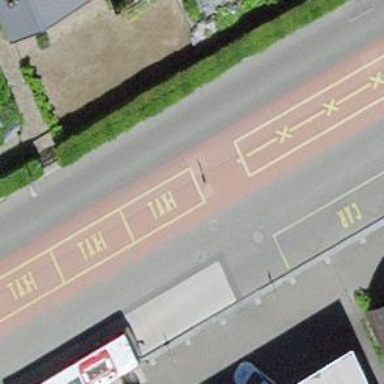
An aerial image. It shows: Taxi stand.